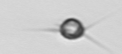
Label: Acanthoica_quattrospina